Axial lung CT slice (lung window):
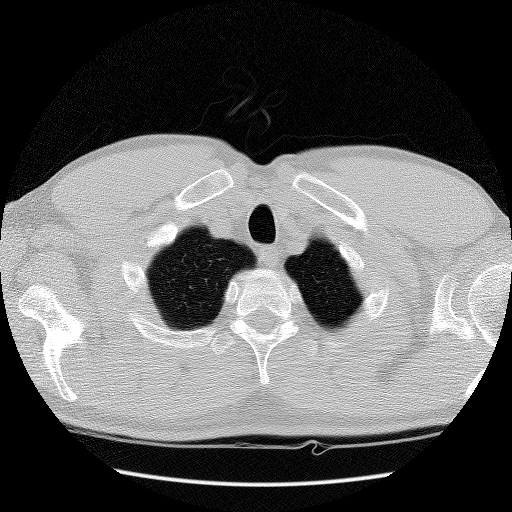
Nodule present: no